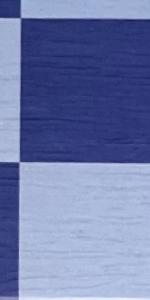
Label: Empty